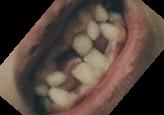
Condition: hypodontia